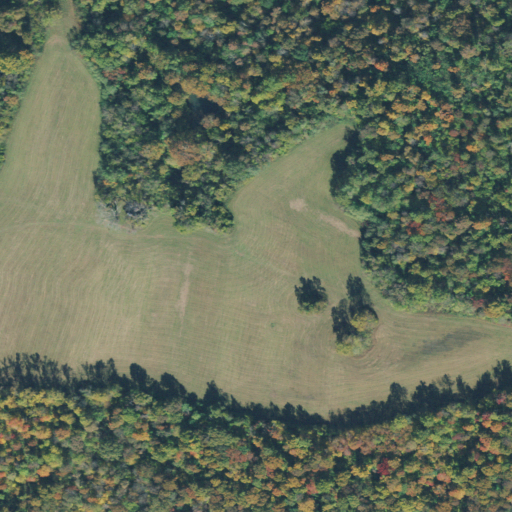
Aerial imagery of mountain in Tennessee named Little Cardwell Mountain containing deciduous forest, pasture, mixed forest, and open development